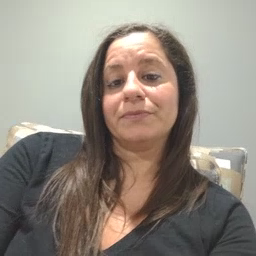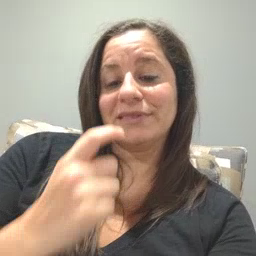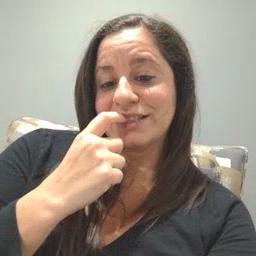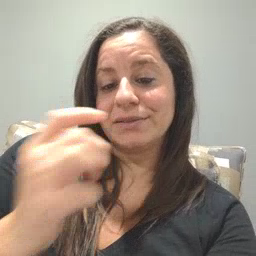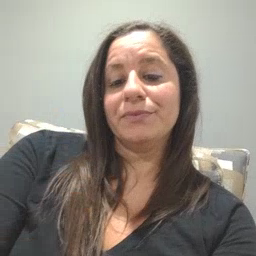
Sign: tooth